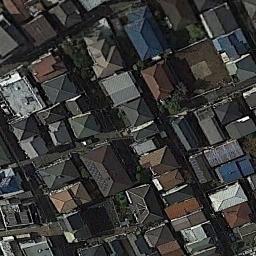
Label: dense_residential